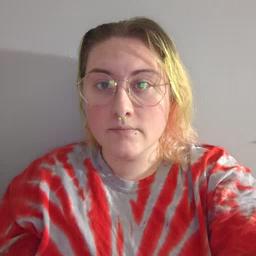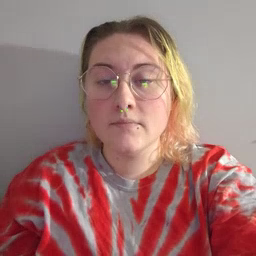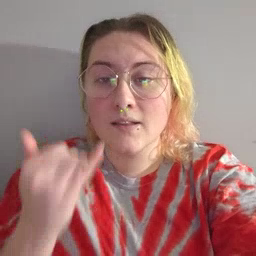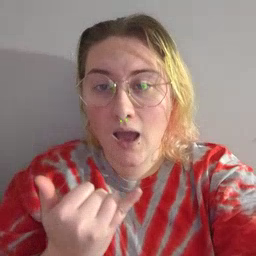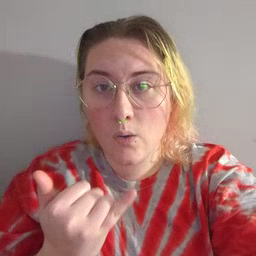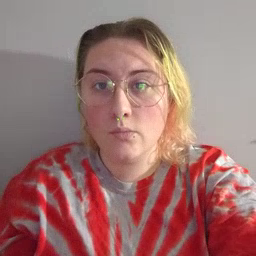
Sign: now